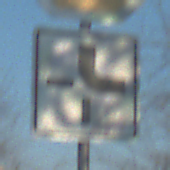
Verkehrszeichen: VerlaufVorfahrtsstrasse4
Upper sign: Stop
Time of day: MorningAfternoon
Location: Outdoor (Nature)
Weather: Clear
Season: NotSpecified
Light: Natural